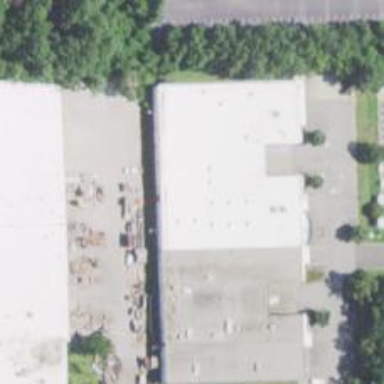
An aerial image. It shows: Commercial building.